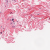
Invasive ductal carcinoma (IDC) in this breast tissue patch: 0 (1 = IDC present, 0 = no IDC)